Group 1:
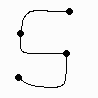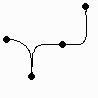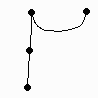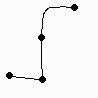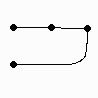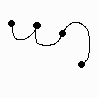
Group 2:
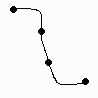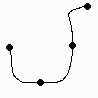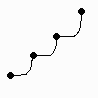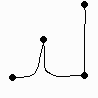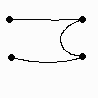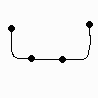
Rule separating the two groups: Exactly one point where lines bend at an angle vs. not exactly one point where lines bend at an angle.
Concepts: angle, number
Author: Pablo Barenbaum